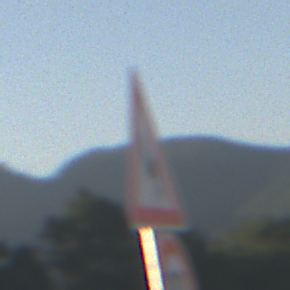
Verkehrszeichen: DoppelkurveZunaechstLinks
Zusatzzeichen unten: Geschwindigkeit90
Umgebung: Outdoor, Nature
Tageszeit: SunriseSunset
Wetter: Clear
Licht: Natural
Jahreszeit: NotSpecified
Kontrast: HighContrast